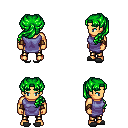
a pixel art fantasy rpg character, male body template, human, tanned skin, chain tabard jacket, gold greaves, green princess hairstyle, cloth bracers, gray slippers, four views (front, back, left, right), 2x2 character sprite sheet, small pixel art, hard edges, no anti-aliasing